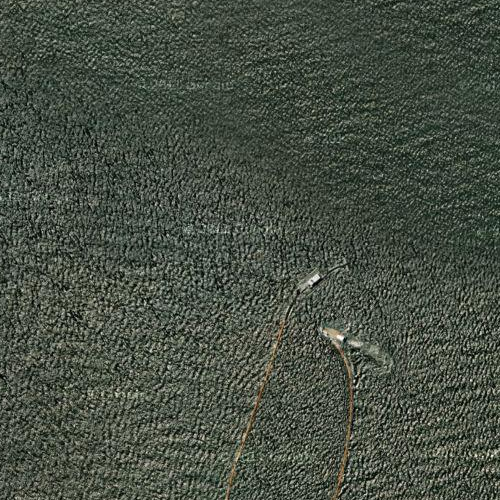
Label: sydney